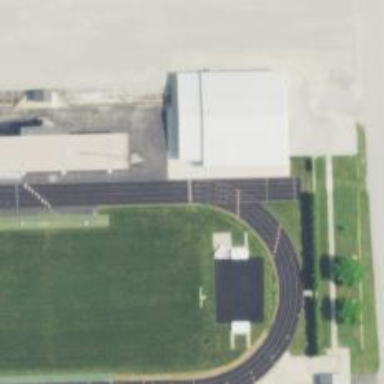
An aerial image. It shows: Athletics track located on leisure land.